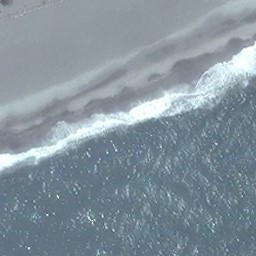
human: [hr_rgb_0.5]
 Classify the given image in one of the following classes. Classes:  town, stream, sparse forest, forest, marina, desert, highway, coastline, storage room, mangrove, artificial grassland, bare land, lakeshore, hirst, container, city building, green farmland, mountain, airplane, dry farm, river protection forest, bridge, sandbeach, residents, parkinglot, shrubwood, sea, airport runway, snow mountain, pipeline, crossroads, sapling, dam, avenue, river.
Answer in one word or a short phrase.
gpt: coastline